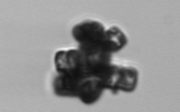
Label: Delphineis